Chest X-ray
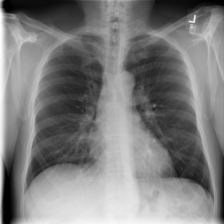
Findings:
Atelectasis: negative
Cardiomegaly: negative
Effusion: negative
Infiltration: negative
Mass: negative
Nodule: negative
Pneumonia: negative
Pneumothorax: negative
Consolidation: negative
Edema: negative
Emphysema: negative
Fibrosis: negative
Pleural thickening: negative
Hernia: negative